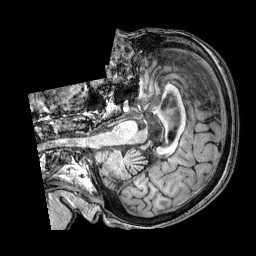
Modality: T1w
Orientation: axial
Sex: female
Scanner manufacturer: philips
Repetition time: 0.008302 s
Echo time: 0.00386 s